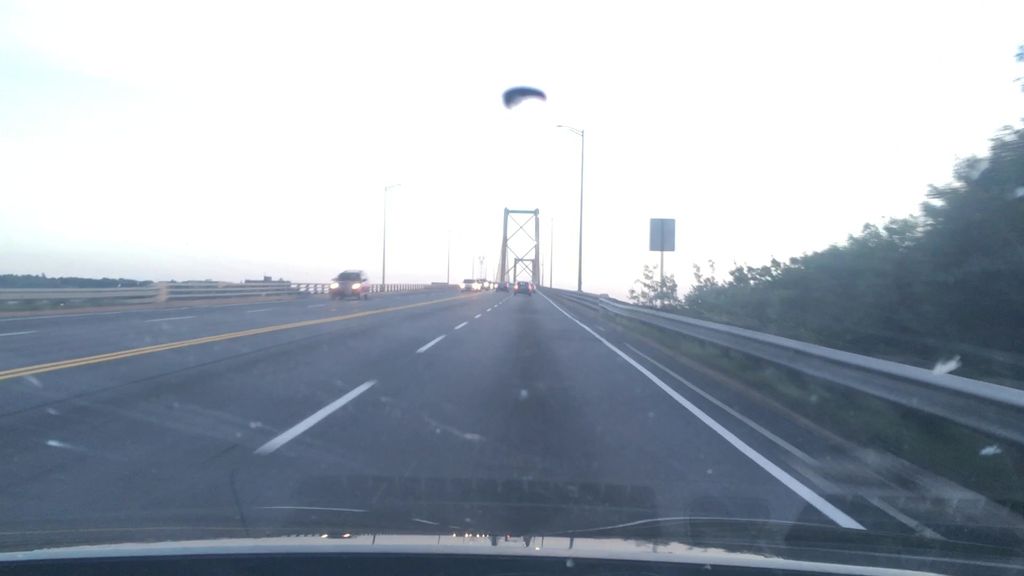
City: halifax